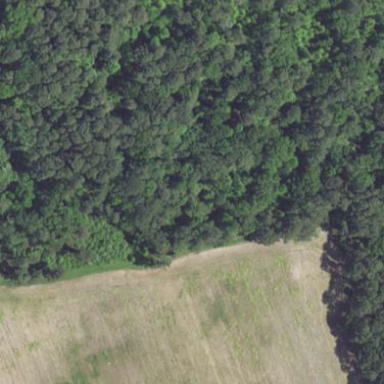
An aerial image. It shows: Mixed woodland area with variety of leaf types and cycles.